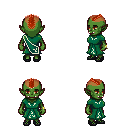
a pixel art fantasy rpg character, female body template, orc, green skin, sash dress, teal pants, red short mohawk hairstyle, bracelets, ghillies, four views (front, back, left, right), 2x2 character sprite sheet, small pixel art, hard edges, no anti-aliasing